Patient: sex M, age 29
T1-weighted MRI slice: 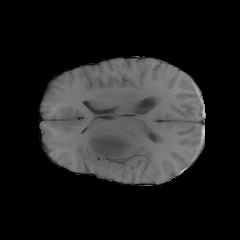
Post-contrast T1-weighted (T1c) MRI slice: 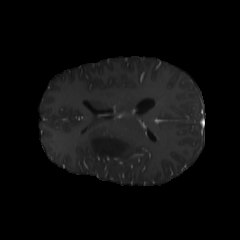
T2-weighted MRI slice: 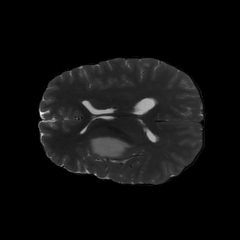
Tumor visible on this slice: yes
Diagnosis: Astrocytoma, IDH-mutant
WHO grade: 4